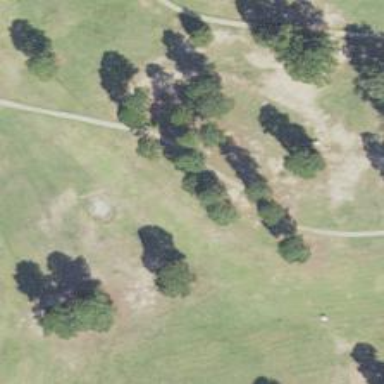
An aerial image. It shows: View of golf hole.